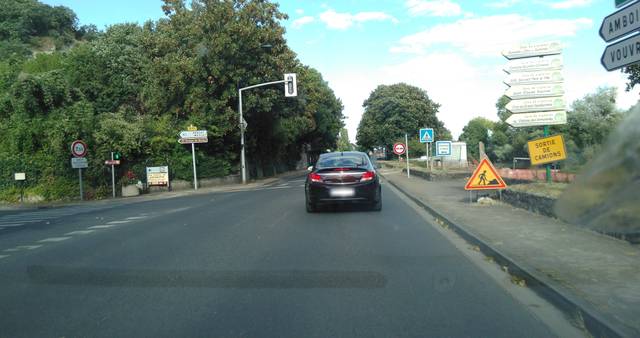
Region: France
Coordinates: 47.409, 0.7595